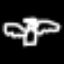
Label: angel